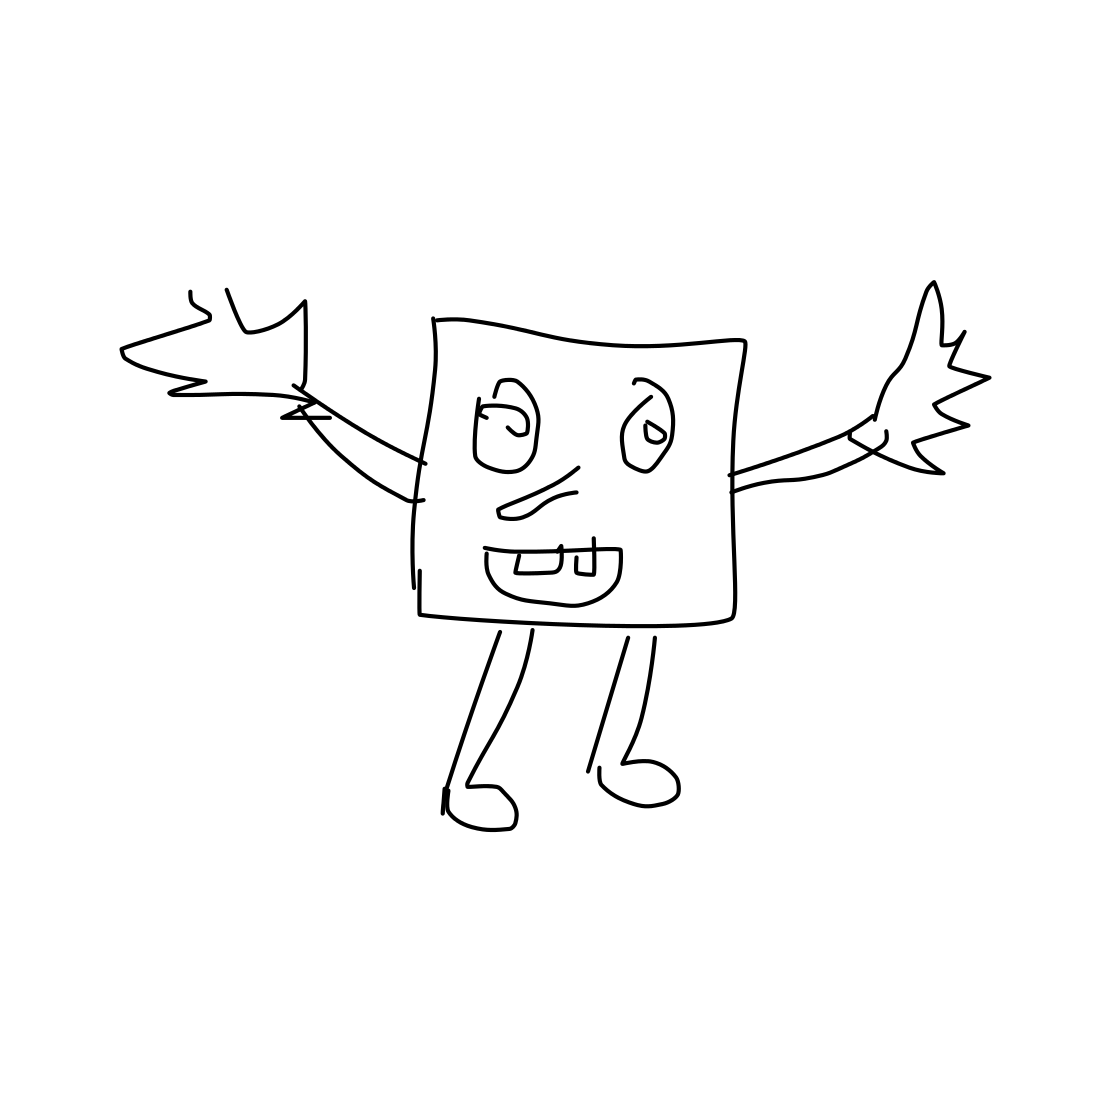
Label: sponge bob